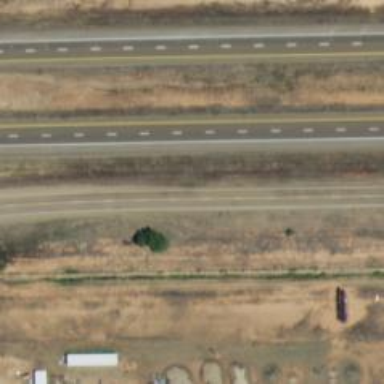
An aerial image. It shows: Abandoned road.